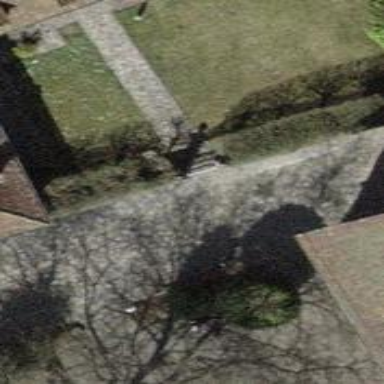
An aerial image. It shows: Footway with surface made of sett.